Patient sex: M
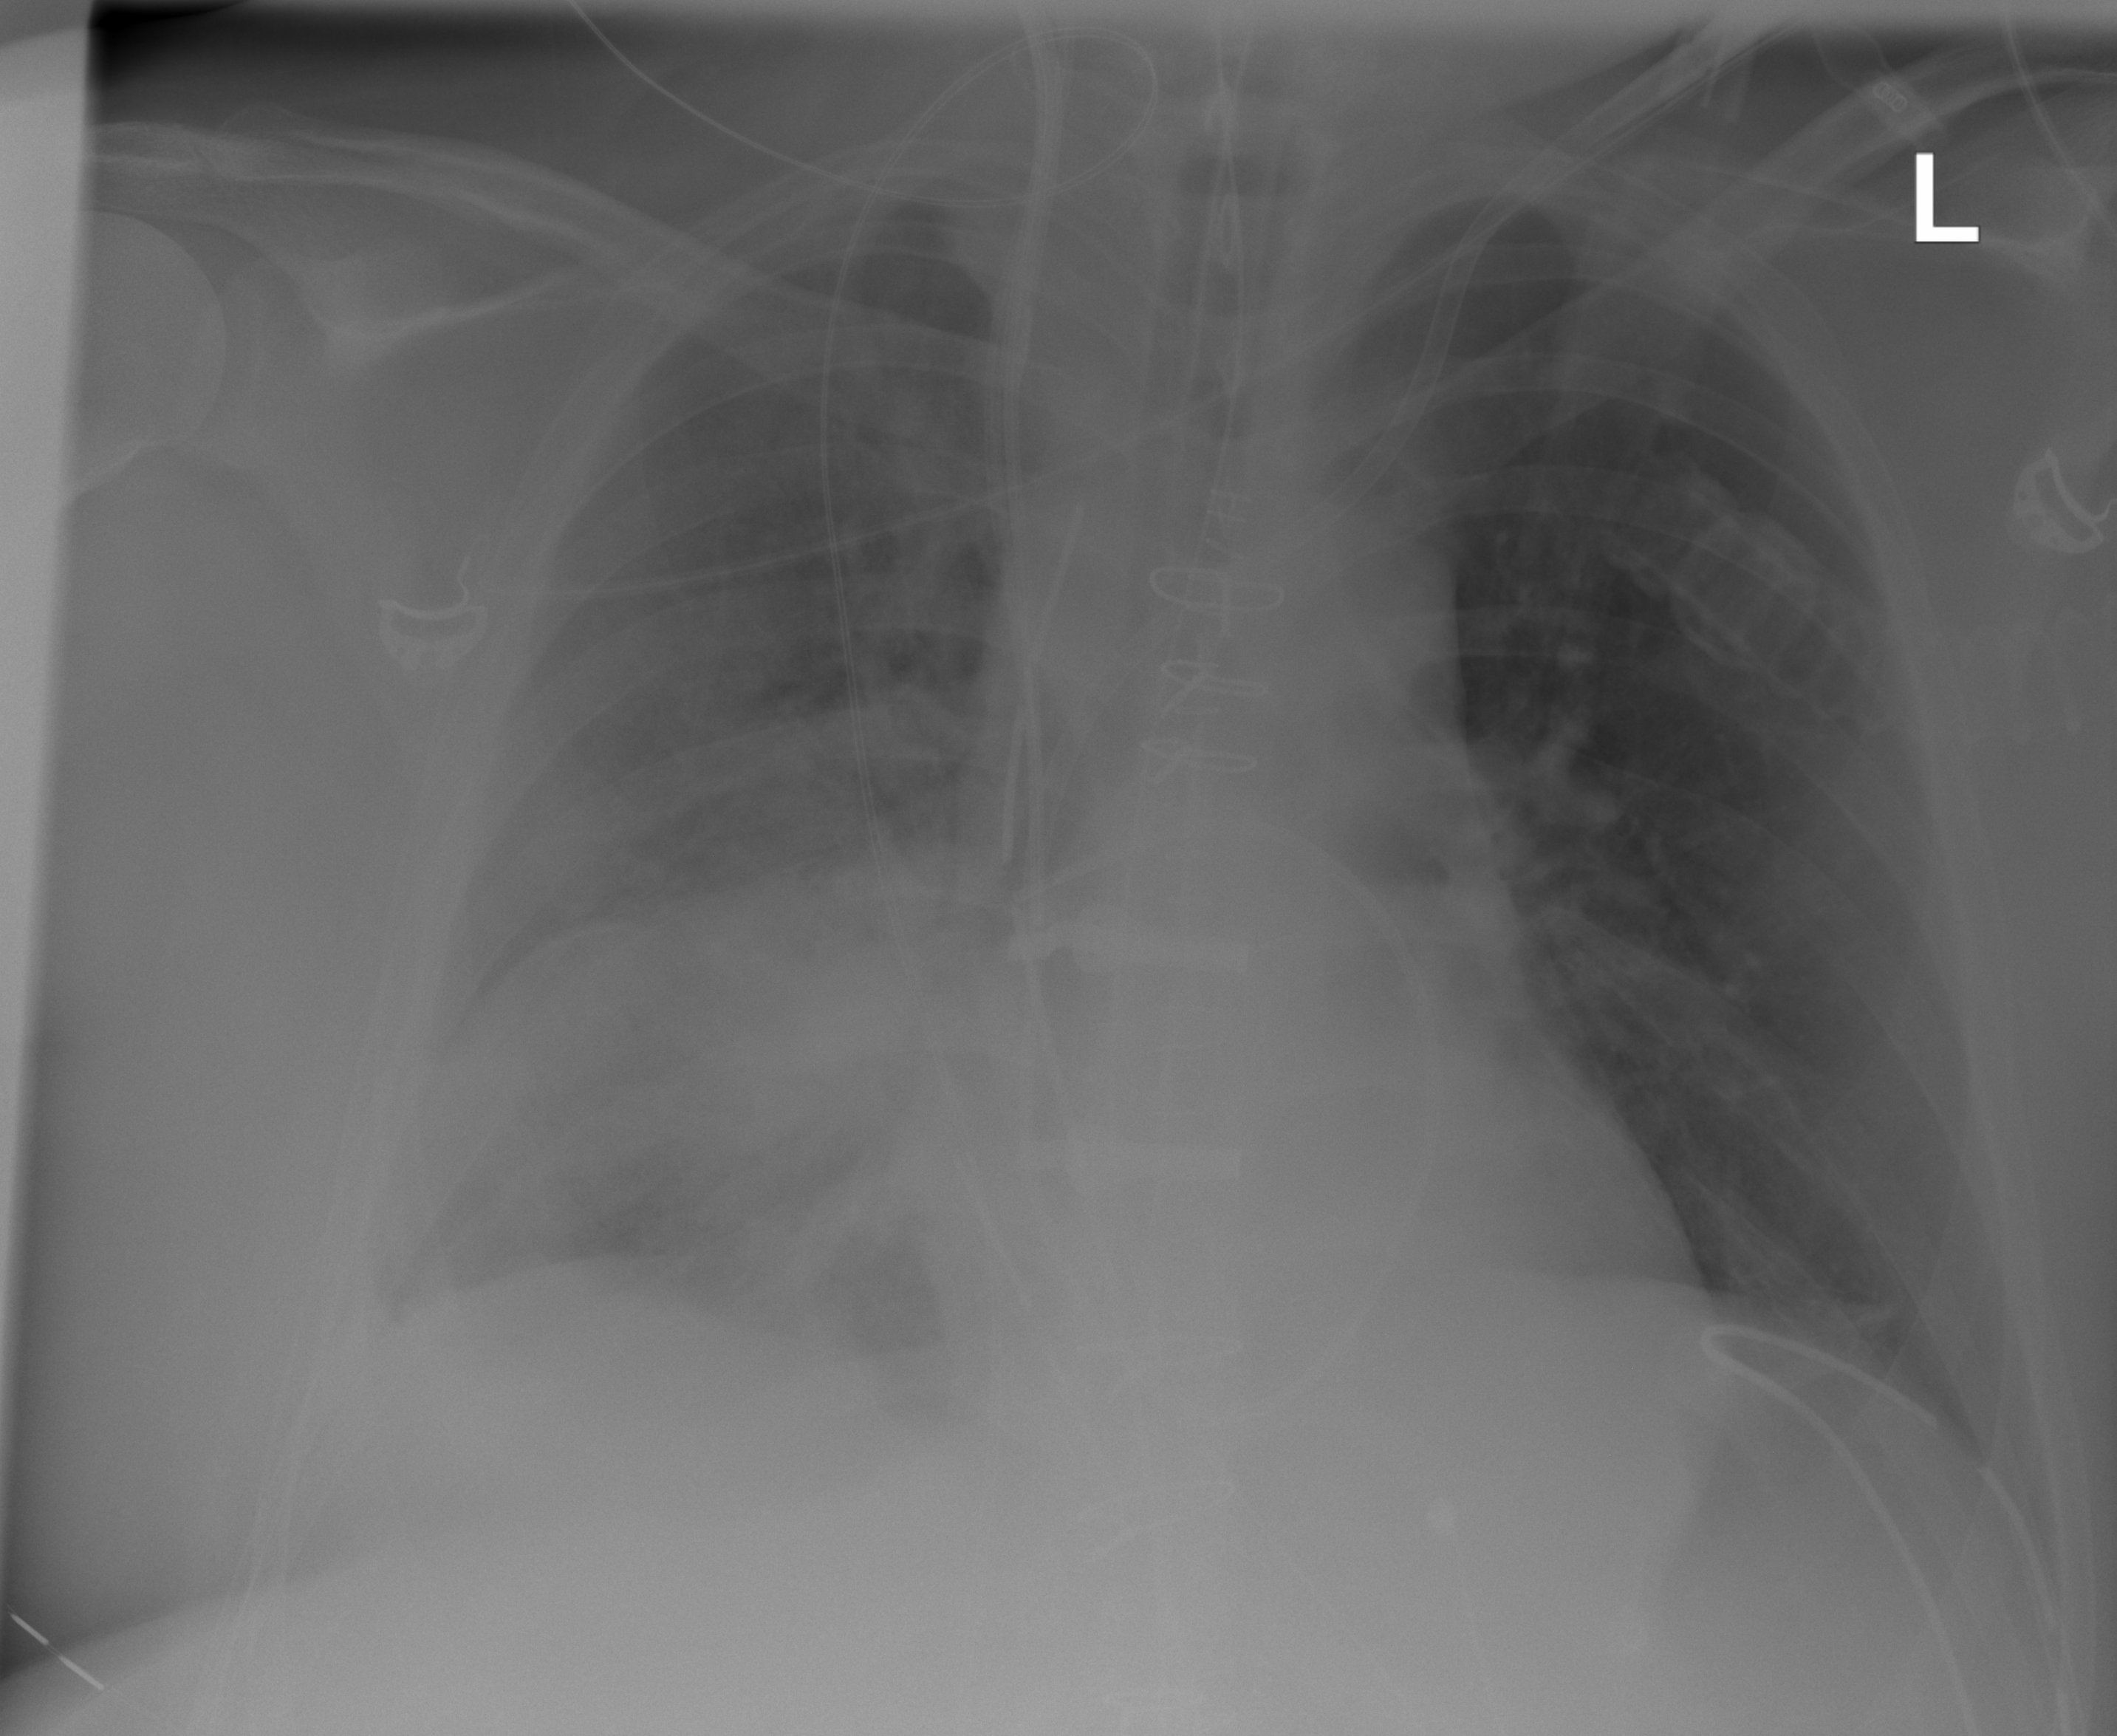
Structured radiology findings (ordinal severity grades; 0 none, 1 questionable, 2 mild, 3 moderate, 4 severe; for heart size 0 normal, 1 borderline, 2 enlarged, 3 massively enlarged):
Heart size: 0
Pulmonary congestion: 2
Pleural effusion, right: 2
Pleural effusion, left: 0
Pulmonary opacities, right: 0
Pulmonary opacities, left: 0
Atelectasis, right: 2
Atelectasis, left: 0